Question: I have a set of points, each with an x and y coordinates. I would like to find the 4 of these points that are closest to together (if plotted all the points would be at different locations, but 4 of these points are always closer to each other, and I want to be able to identify which of the points these four are programmatically ). How do I go about doing this? I'm told it has to do with k-means or nearest-neighbors, but from my search results so far, I don't see how I could get it to work for my case since I'm finding the proximity of the points relative to each other and not to some fixed point. Any suggestions as to what topic/algorithm to look into, or code snippets will be much appreciated.
I thought an image of the exact problem might help. So these 8 points are contained in a vector, and I'd like to be able to identify which four are the ones clustered on the right.

Thanks in advance.
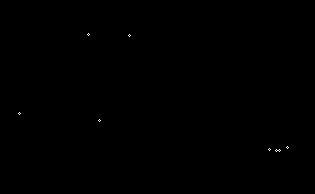
Answer: A brute force method would be to select every possible selection of four points (every permutation) and calculate e.g.:
1) the area enclosed by the points,
2) the perimeter of the convex hull of the points,
3) ...
and you'll find your four points by getting the minimum of the values calculated by 1), 2) or 3).